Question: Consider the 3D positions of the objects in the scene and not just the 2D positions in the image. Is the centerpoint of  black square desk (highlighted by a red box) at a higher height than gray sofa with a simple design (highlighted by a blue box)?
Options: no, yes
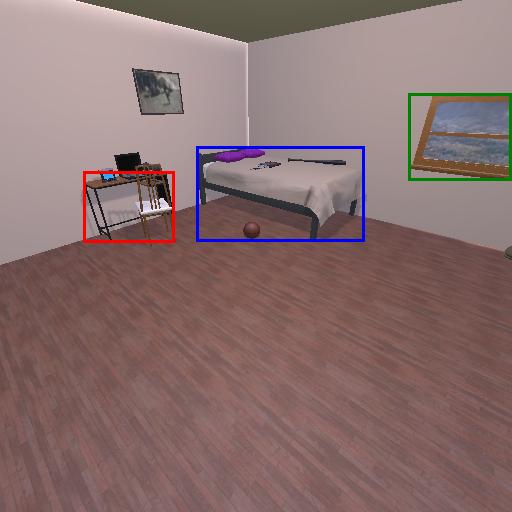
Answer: no